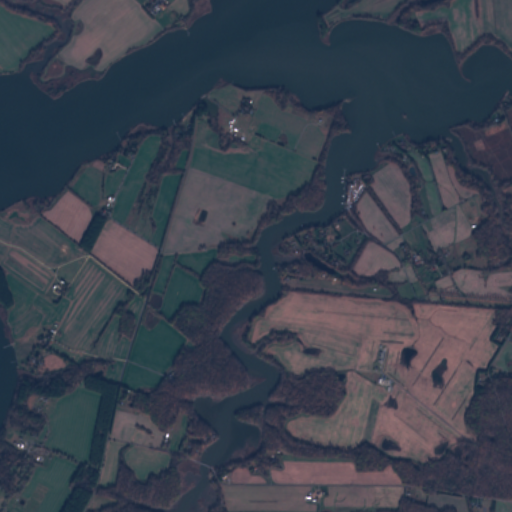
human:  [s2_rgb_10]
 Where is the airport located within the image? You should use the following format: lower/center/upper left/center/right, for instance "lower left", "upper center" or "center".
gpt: The airport is located in the center right of the image.
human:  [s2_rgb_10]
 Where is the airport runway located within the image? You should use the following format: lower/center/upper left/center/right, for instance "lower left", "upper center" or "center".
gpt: The airport runway is located in the center right of the image.
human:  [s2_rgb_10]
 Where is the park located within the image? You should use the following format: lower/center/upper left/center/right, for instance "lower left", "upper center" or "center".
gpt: The park is located in the lower left of the image.
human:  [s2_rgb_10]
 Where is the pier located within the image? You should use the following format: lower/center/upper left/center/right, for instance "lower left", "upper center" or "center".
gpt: The pier is located in the upper center of the image.
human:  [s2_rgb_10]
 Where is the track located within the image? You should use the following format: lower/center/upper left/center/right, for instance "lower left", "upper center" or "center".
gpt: There is no track in the image.